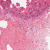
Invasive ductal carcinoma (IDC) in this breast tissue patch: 0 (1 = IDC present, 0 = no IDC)